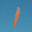
Label: 1